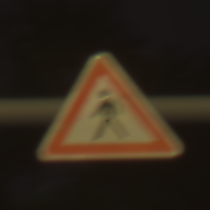
Verkehrszeichen: FussgaengerRechts
Umgebung: Outdoor, Suburban
Tageszeit: Night
Wetter: PartlyCloudy
Licht: Artificial
Jahreszeit: NotSpecified
Kontrast: HighContrast